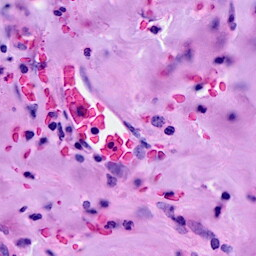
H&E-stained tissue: Breast